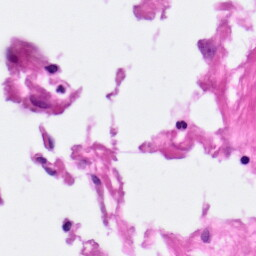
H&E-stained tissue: Pancreatic